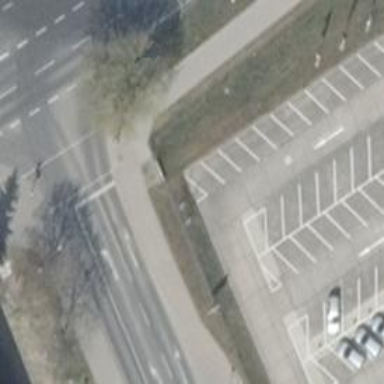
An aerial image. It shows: Road serving as parking aisle.